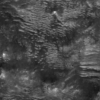
Label: not_dusty